Question: I have a problem with one account in asp.net, although I reset the password I still get this error when I am trying to login: "Your login attempt was not successful. Please try again"
How can I see the real message why this is happening? According to the database table for aspnet membership everything looks good:

Every advice is appreciated.
Thanks in advance, Laziale
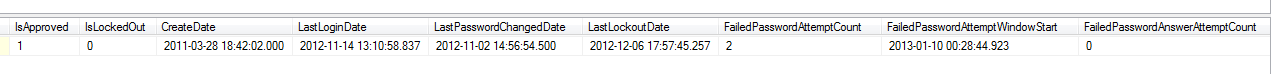
Answer: put break point right at the very statement that authenticate your login information. Then debug and see if there's any exception. Remember to wrap with try..catch statement and put another breakpoint inside catch statement.